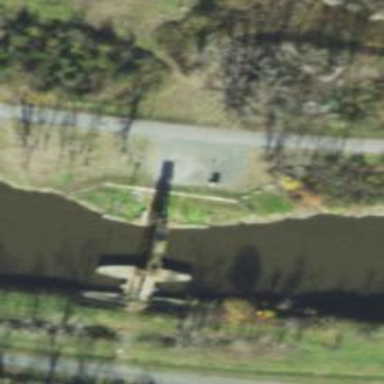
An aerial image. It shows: Lock gate on waterway.